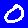
Digit: 0